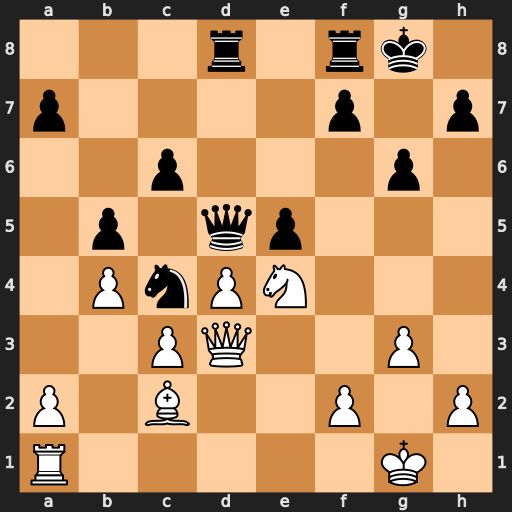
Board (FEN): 3r1rk1/p4p1p/2p3p1/1p1qp3/1PnPN3/2PQ2P1/P1B2P1P/R5K1
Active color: w
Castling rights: -
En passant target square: -
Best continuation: Nf6+ Kg7 Nxd5